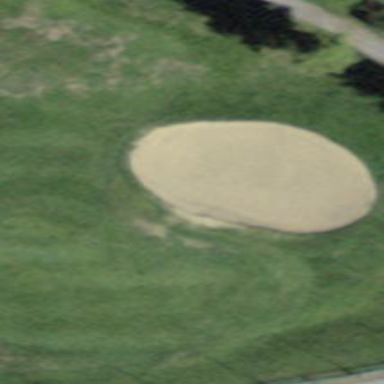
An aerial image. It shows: Sandy area is golf bunker.